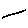
Label: line